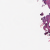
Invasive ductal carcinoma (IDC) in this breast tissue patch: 0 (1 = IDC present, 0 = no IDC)